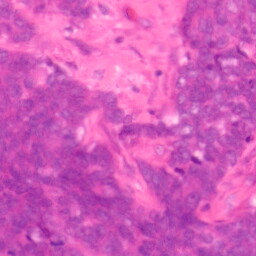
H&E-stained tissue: Colon